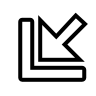
Cursor type: resize_sw
OS/theme: linux-notwaita
Variant: white